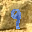
Label: 9